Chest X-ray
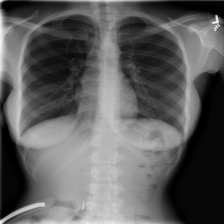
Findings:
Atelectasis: negative
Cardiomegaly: negative
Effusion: negative
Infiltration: negative
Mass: negative
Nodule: negative
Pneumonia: negative
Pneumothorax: negative
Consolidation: negative
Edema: negative
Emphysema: negative
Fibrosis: negative
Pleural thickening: negative
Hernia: negative